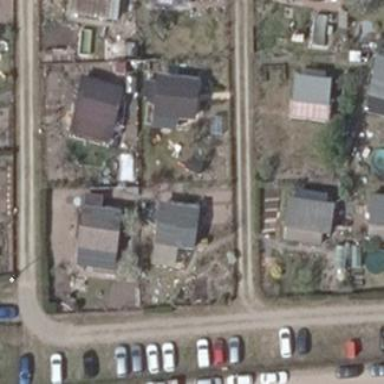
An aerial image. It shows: Allotments area.